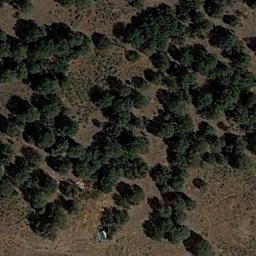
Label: chaparral